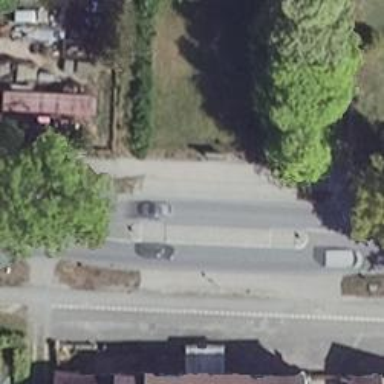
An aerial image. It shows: Crossing with central island for traffic calming measures.